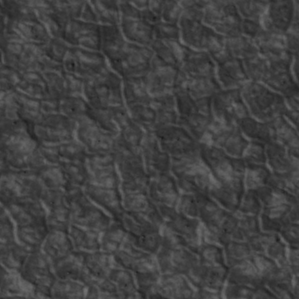
Label: non_frost